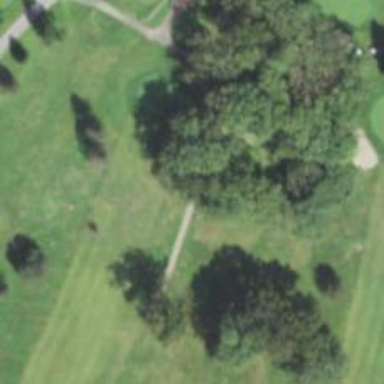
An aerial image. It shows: Service road designated as golf cart path.